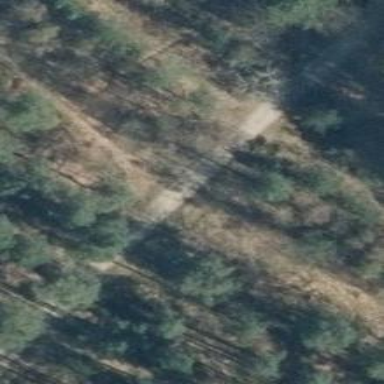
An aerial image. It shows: Dirt track with grade 4 tracktype.